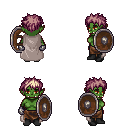
a pixel art fantasy rpg character, female body template, orc, green skin, gray cape, robe skirt, white blonde bedhead hairstyle, metal gloves, black shoes, shield, four views (front, back, left, right), 2x2 character sprite sheet, small pixel art, hard edges, no anti-aliasing